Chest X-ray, AP view. Patient: 61 years old, sex M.
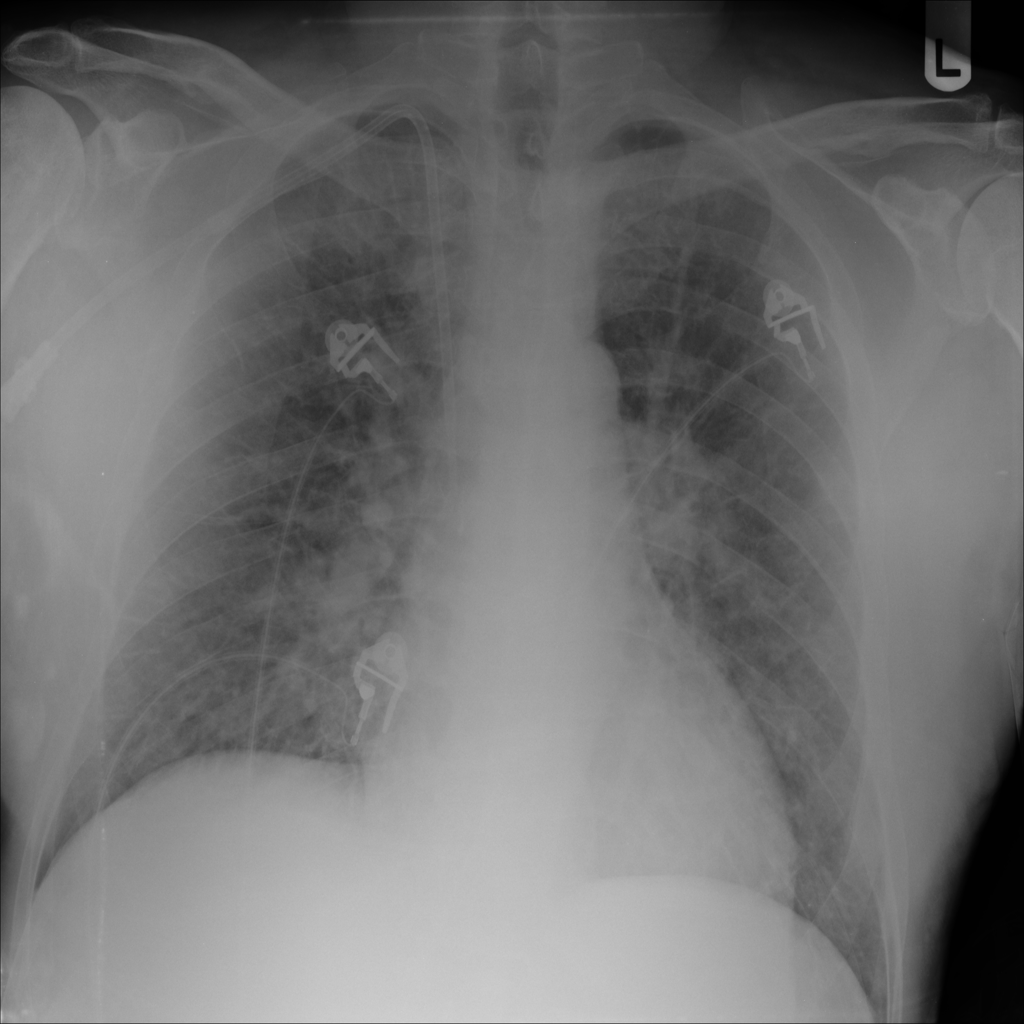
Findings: Infiltration